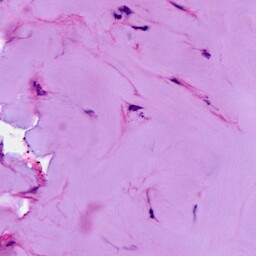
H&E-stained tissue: Breast